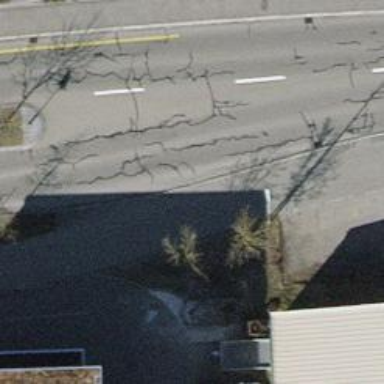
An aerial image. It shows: Urban tree adds touch of nature to the surroundings.